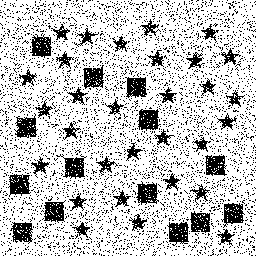
Squares: 14
Triangles: 0
Stars: 30
Total shapes: 44